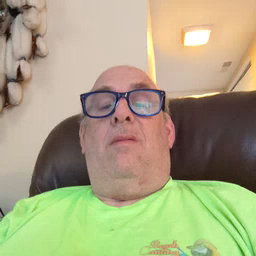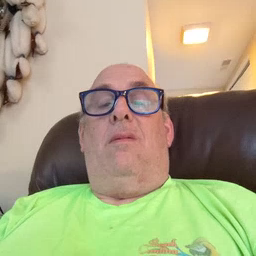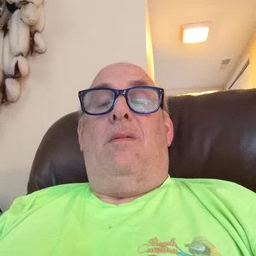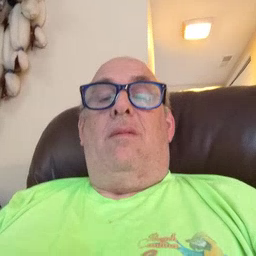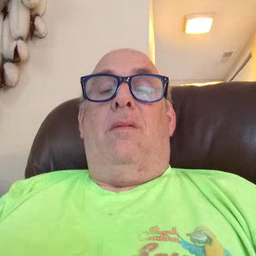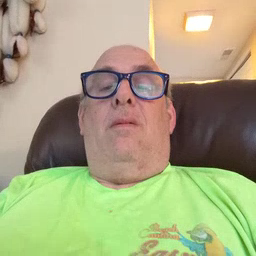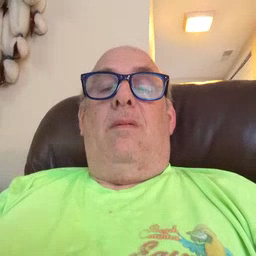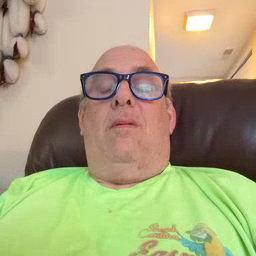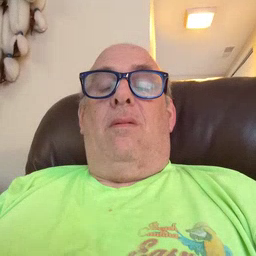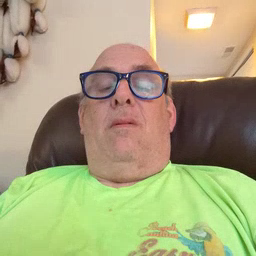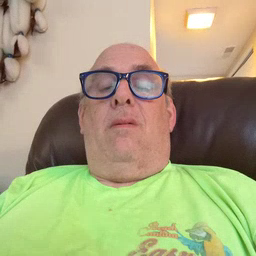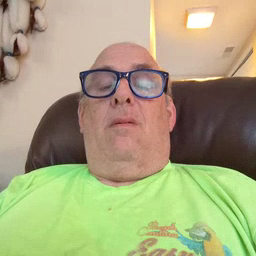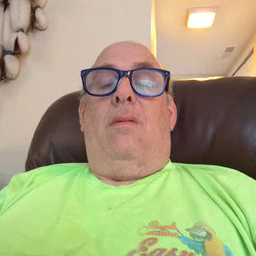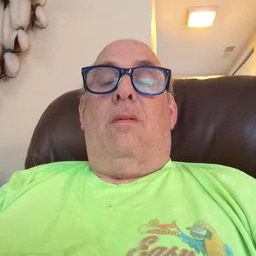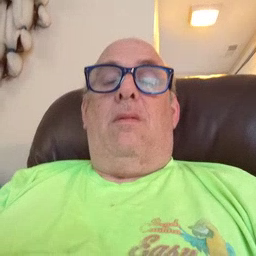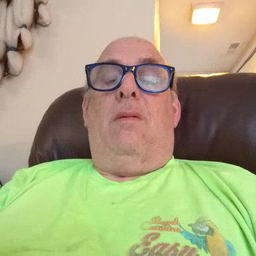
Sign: bath